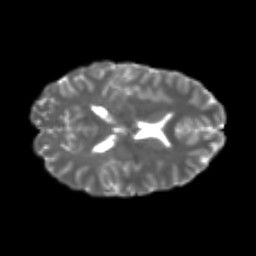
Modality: T2w
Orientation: axial
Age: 23
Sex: female
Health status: healthy
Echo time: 0.074 s